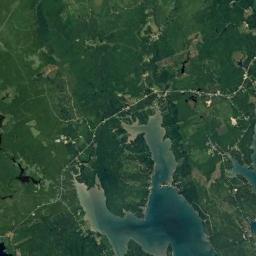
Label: wetland